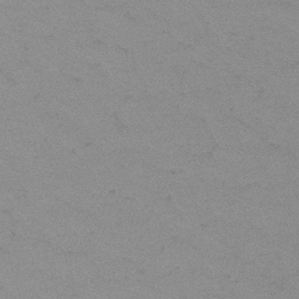
Label: frost